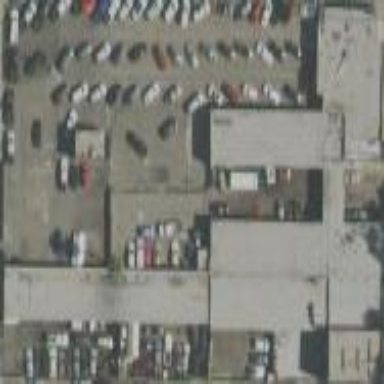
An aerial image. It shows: Commercial building housing car shop.